Question: I'm having a little problem with figuring something out (Obviously).
I'm creating a 2D Top-down mmorpg, and in this game I wish the player to move around a tiled map similar to the way the game Pokemon worked, if anyone has ever played it.
If you have not, picture this: I need to load various areas, constructing them from tiles which contain an image and a location (x, y) and objects (players, items) but the player can only see a portion of it at a time, namely a 20 by 15 tile-wide area, which can be 100s of tiles tall/wide. I want the "camera" to follow the player, keeping him in the center, unless the player reaches the edge of the loaded area.
I don't need code necessarily, just a design plan. I have no idea how to go about this kind of thing.
I was thinking of possibly splitting up the entire loaded area into 10x10 tile pieces, called "Blocks" and loading them, but I'm still not sure how to load pieces off screen and only show them when the player is in range.
The picture should describe it:

Any ideas?
---
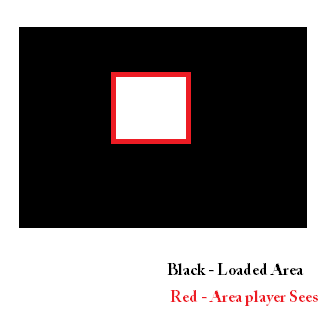
Answer: For a 2D game, it's quite easy to figure out which tiles fall within a view rectangle, if the tiles are rectangular. Basically, picture a "viewport" rectangle inside the larger world rectangle. By dividing the view offsets by the tile sizes you can easily determine the starting tile, and then just render the tiles in that fit inside the view.
First off, you're working in three coordinate systems: view, world, and map. The view coordinates are essentially mouse offsets from the upper left corner of the view. World coordinates are pixels distances from the upper left corner of tile 0, 0. I'm assuming your world starts in the upper left corner. And map cooridnates are x, y indices into the map array.
You'll need to convert between these in order to do "fancy" things like scrolling, figuring out which tile is under the mouse, and drawing world objects at the correct coordinates in the view. So, you'll need some functions to convert between these systems:
'''
// I haven't touched Java in years, but JavaScript should be easy enough to convey the point
var TileWidth = 40,
TileHeight = 40;
function View() {
this.viewOrigin = [0, 0]; // scroll offset
this.viewSize = [600, 400];
this.map = null;
this.worldSize = [0, 0];
}
View.prototype.viewToWorld = function(v, w) {
w[0] = v[0] + this.viewOrigin[0];
w[1] = v[1] + this.viewOrigin[1];
};
View.prototype.worldToMap = function(w, m) {
m[0] = Math.floor(w[0] / TileWidth);
m[1] = Math.floor(w[1] / TileHeight);
}
View.prototype.mapToWorld = function(m, w) {
w[0] = m[0] * TileWidth;
w[1] = m[1] * TileHeight;
};
View.prototype.worldToView = function(w, v) {
v[0] = w[0] - this.viewOrigin[0];
v[1] = w[1] - this.viewOrigin[1];
}
'''
Armed with these functions we can now render the visible portion of the map...
'''
View.prototype.draw = function() {
var mapStartPos = [0, 0],
worldStartPos = [0, 0],
viewStartPos = [0, 0];
mx, my, // map coordinates of current tile
vx, vy; // view coordinates of current tile
this.worldToMap(this.viewOrigin, mapStartPos); // which tile is closest to the view origin?
this.mapToWorld(mapStartPos, worldStartPos); // round world position to tile corner...
this.worldToView(worldStartPos, viewStartPos); // ... and then convert to view coordinates. this allows per-pixel scrolling
mx = mapStartPos[0];
my = mapStartPos[y];
for (vy = viewStartPos[1]; vy < this.viewSize[1]; vy += TileHeight) {
for (vx = viewStartPos[0]; vx < this.viewSize[0]; vy += TileWidth) {
var tile = this.map.get(mx++, my);
this.drawTile(tile, vx, vy);
}
mx = mapStartPos[0];
my++;
vy += TileHeight;
}
};
'''
That should work. I didn't have time to put together a working demo webpage, but I hope you get the idea.
By changing viewOrigin you can scroll around. To get the world, and map coordinates under the mouse, use the viewToWorld and worldToMap functions.
If you're planning on an isometric view i.e. Diablo, then things get considerably trickier.
Good luck!